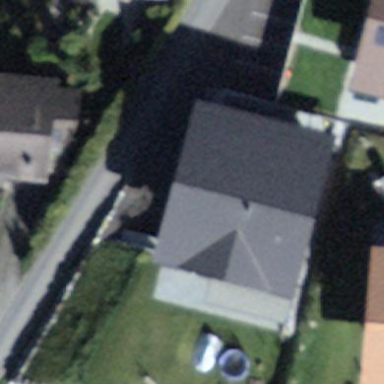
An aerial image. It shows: Residential building.